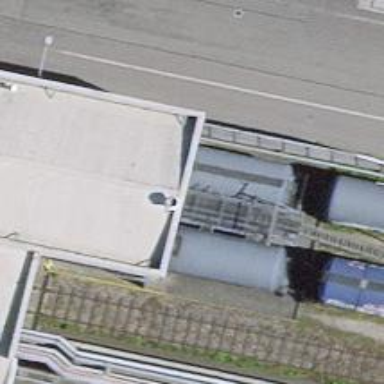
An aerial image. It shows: Rail spur service.